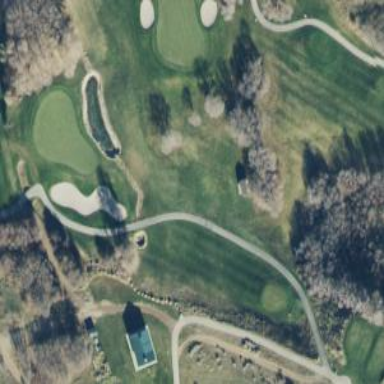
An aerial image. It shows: Golf course feature - water hazard.